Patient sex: M
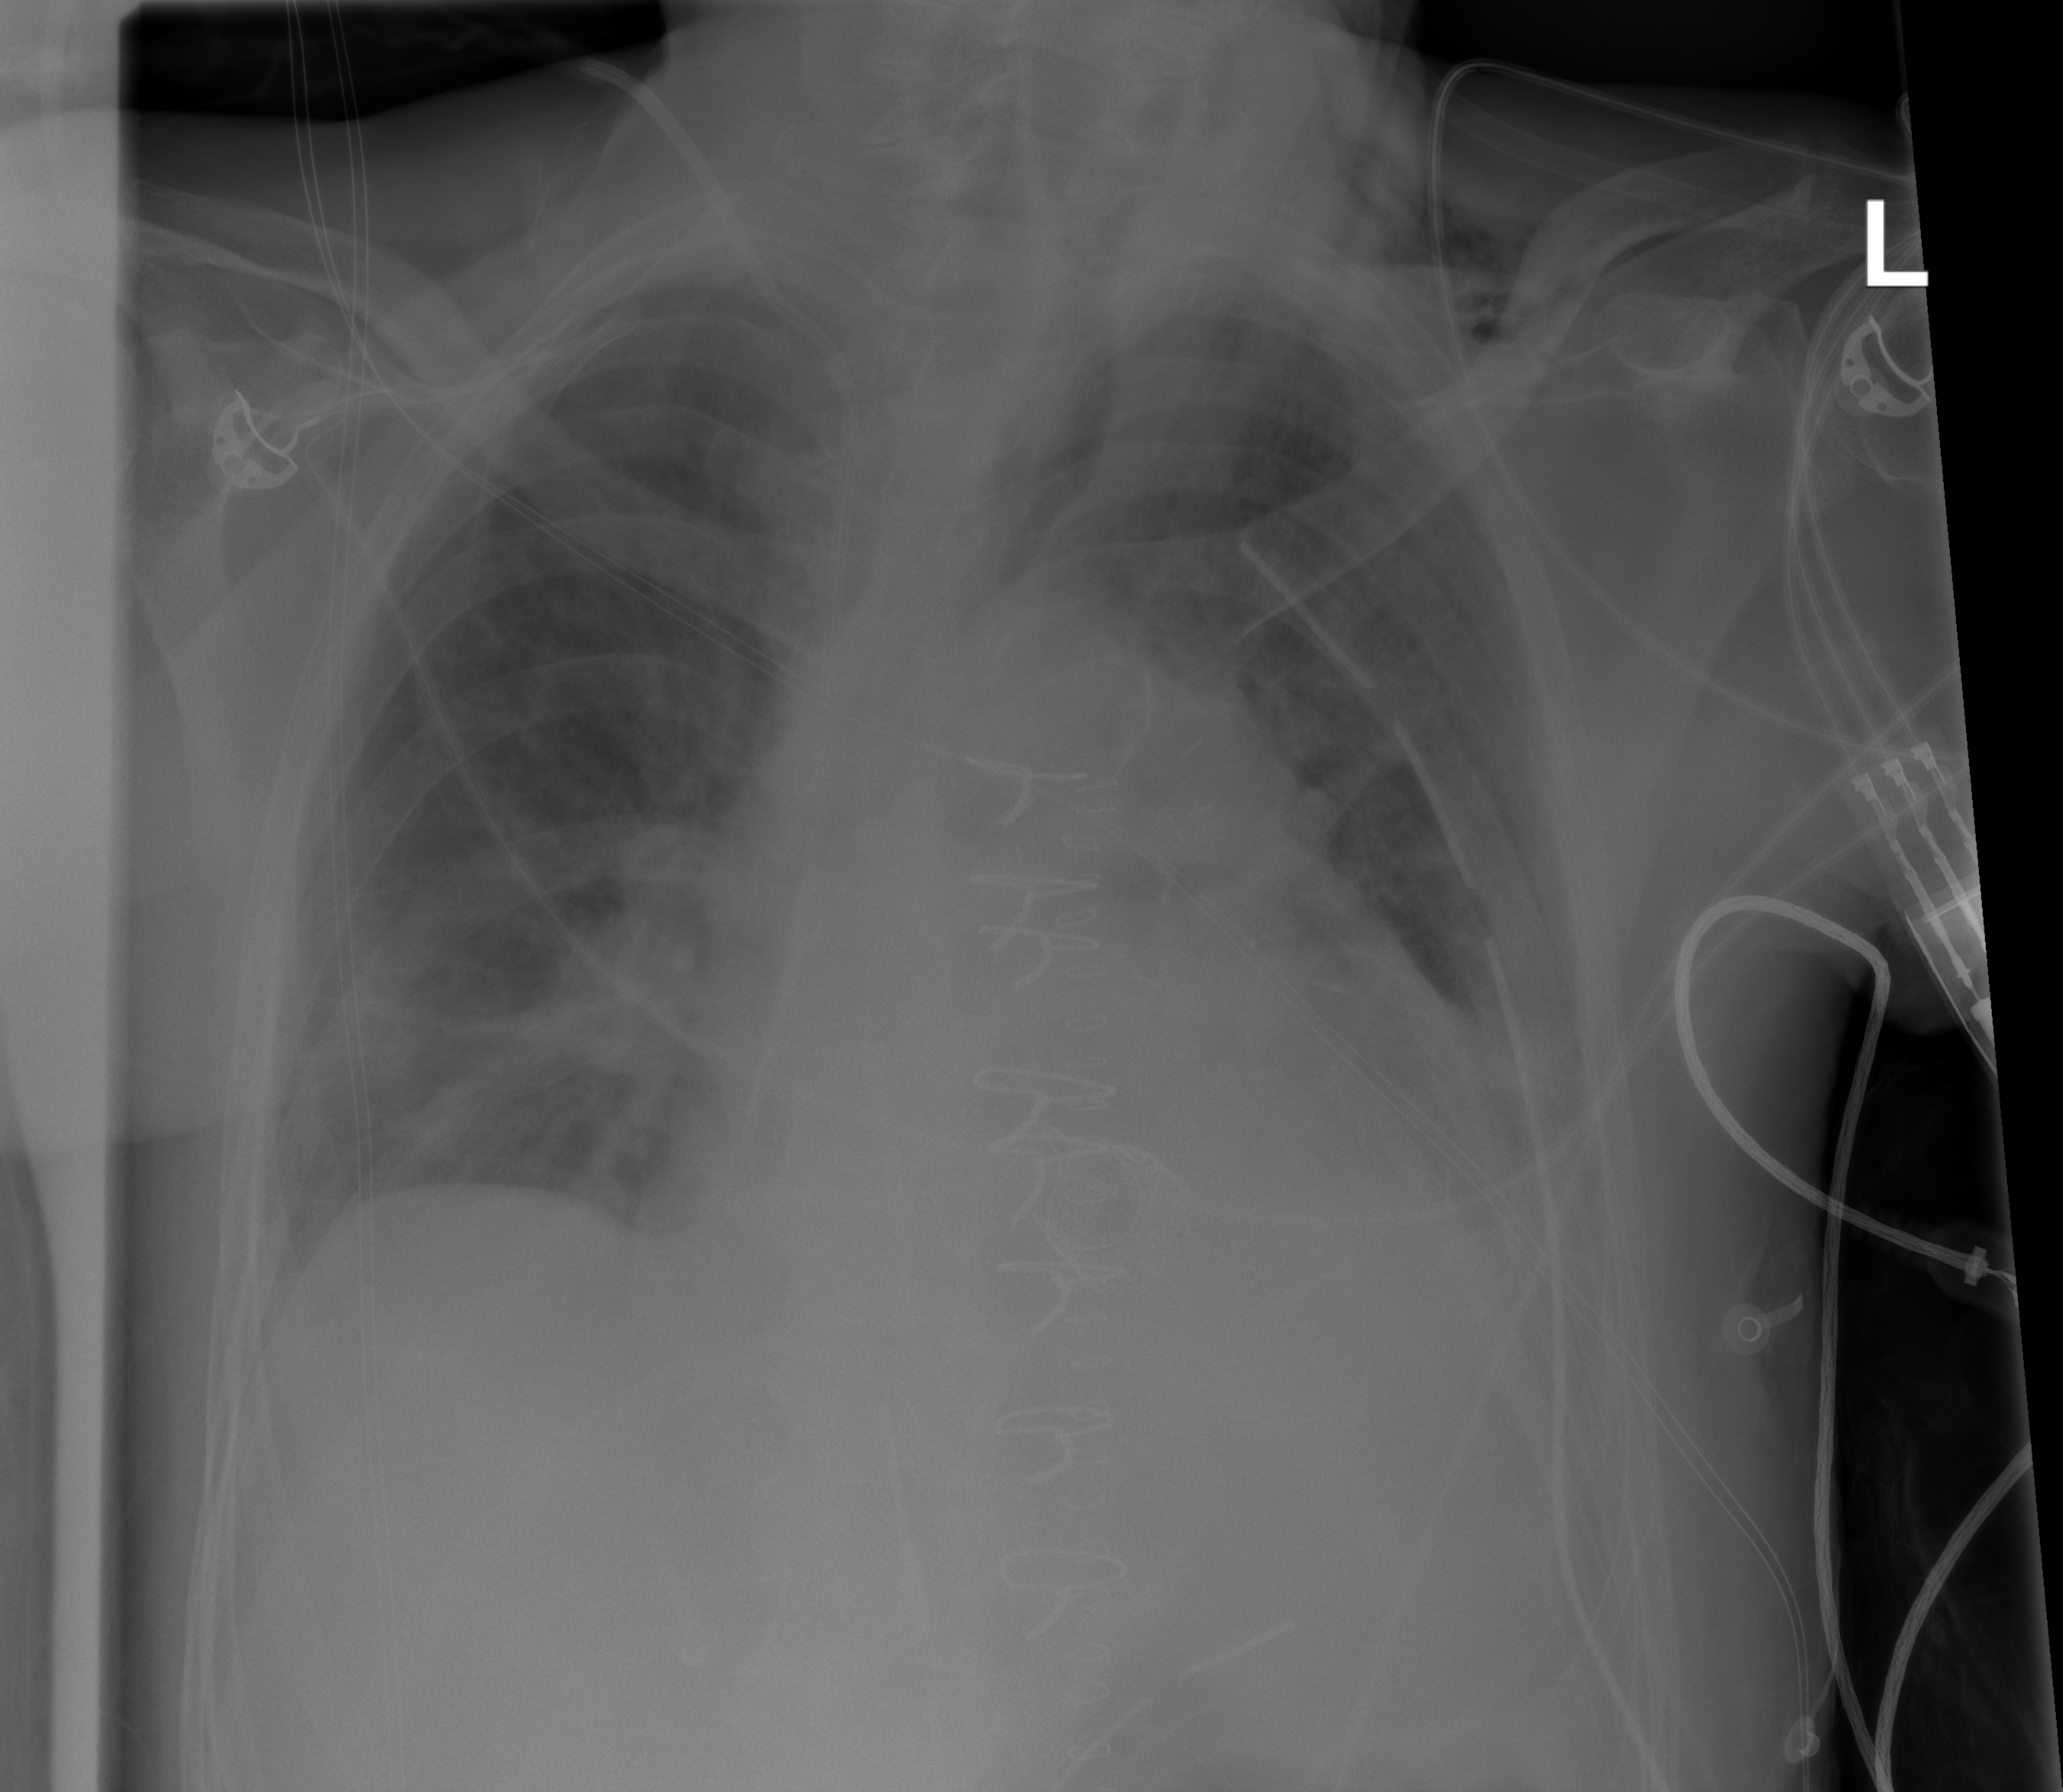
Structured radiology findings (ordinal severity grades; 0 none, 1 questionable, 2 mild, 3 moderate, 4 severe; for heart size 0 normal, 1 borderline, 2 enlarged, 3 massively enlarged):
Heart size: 3
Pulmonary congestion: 2
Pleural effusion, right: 0
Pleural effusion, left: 2
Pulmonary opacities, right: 2
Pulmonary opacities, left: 0
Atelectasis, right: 2
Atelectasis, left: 2